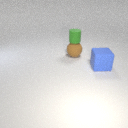
large blue rubber cube to the right of large brown rubber sphere